Question: <URL>
This is the sheet if you can't view dropbox.

This is the workbook. What I'm looking to do is where it shows 3M, copy the title of the company down to where it shows Total in Column A, and do the same with the next company.
How do I do this in Excel VBA? I know I can use the last row, but it's not exactly the best way for this I believe, because the original version will have over 300 different companies.
Here is the original code I am using for now. Without the extra bits added in.
Option Explicit
'''
Sub Import()
Dim lastrow As Long
Dim wsIMP As Worksheet 'Import
Dim wsTOT As Worksheet 'Total
Dim wsSHI As Worksheet 'Shipped
Dim wsEST As Worksheet 'Estimate
Dim wsISS As Worksheet 'Issued
Dim Shift As Range
Set wsIMP = Sheets("Import")
Set wsTOT = Sheets("Total")
Set wsSHI = Sheets("Shipped")
Set wsEST = Sheets("Estimate")
Set wsISS = Sheets("Issued")
With wsIMP
wsIMP.Range("E6").Cut wsIMP.Range("E5")
wsIMP.Range("B7:G7").Delete xlShiftUp
End Sub
'''
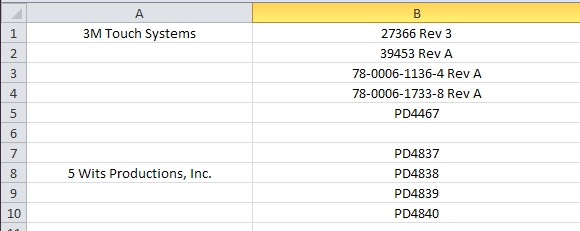
Answer: Matt, I had a great function for this a few months back, but I forgot to copy into my library. However, I've done a pretty good mock-up of what I had before. (I was using it to fill down entries in a pivot table for some reason or other).
Anyway, here it is. You may need to tweak it to meet your exact needs, and I am not claiming it's not prone to any errors at the moment, but it should be a great start.
= I've updated my code post to integrate into yours to make it easier for you.
'''
Sub Import()
Dim lastrow As Long
Dim wsIMP As Worksheet, wsTOT As Worksheet 'Total
Dim wsSHI As Worksheet, wsEST As Worksheet 'Estimate
Dim wsISS As Worksheet, Shift As Range
Set wsIMP = Sheets("Import")
Set wsTOT = Sheets("Total")
Set wsSHI = Sheets("Shipped")
Set wsEST = Sheets("Estimate")
Set wsISS = Sheets("Issued")
With wsIMP
.Range("E6").Cut .Range("E5")
.Range("B7:G7").Delete xlShiftUp
Call FillDown(.Range("A1"), "B")
'-> more code here
End With
End Sub
Sub FillDown(begRng As Range, col As String)
Dim rowLast As Long, rngStart As Range, rngEnd As Range
rowLast = Range(col & Rows.Count).End(xlUp).Row
Set rngStart = begRng
Do
If rngStart.End(xlDown).Row < rowLast Then
Set rngEnd = rngStart.End(xlDown).Offset(-1)
Else
Set rngEnd = Cells(rowLast, rngStart.Column)
End If
Range(rngStart, rngEnd).FillDown
Set rngStart = rngStart.End(xlDown)
Loop Until rngStart.Row = rowLast
End Sub
enter code here
'''